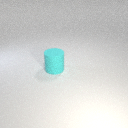
large cyan rubber cylinder